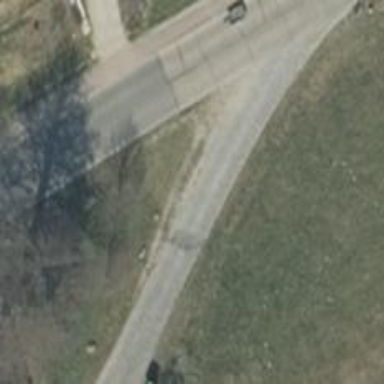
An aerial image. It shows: Alleyway designated as service road.